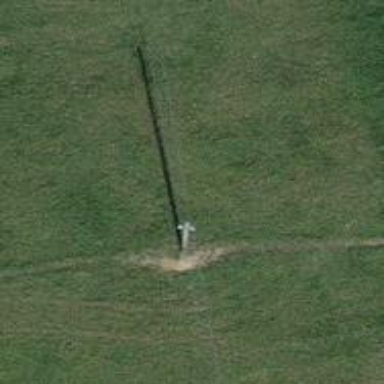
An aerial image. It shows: Power pole.